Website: bh-photo
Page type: payment
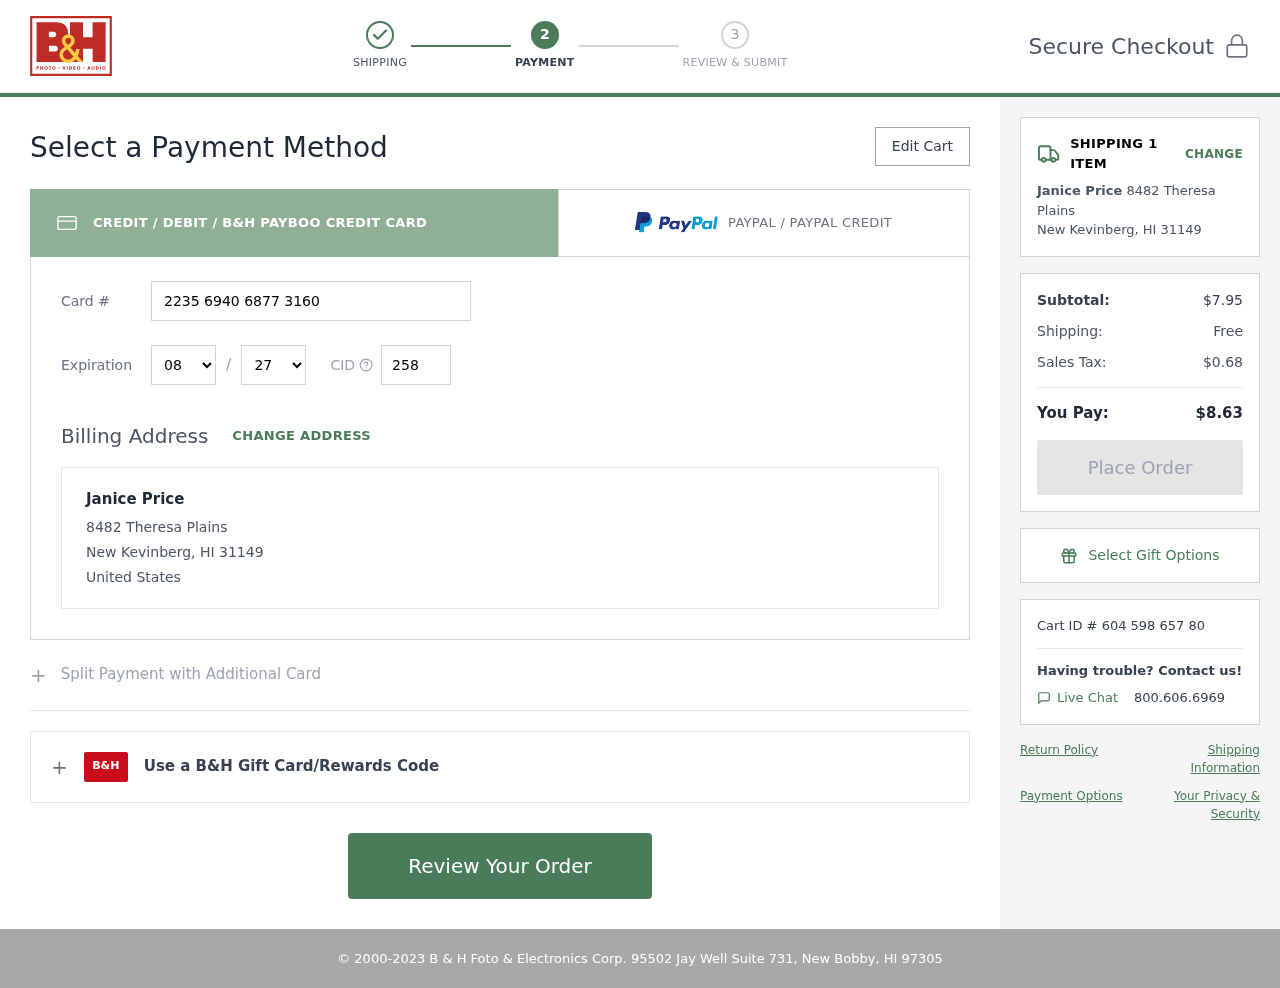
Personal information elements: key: PII_CARD_CVV
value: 258
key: PII_CARD_EXPIRY_MONTH
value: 08
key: PII_CARD_EXPIRY_YEAR
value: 27
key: PII_CARD_NUMBER
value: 2235 6940 6877 3160
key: PII_CITY_STATE_ZIP
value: New Kevinberg, HI 31149
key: PII_COUNTRY
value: United States
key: PII_FULLNAME
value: Janice Price
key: PII_STREET
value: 8482 Theresa Plains
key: PII_FULLNAME2
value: Janice Price
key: PII_CITY
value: New Kevinberg
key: PII_STATE_ABBR
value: HI
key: PII_POSTCODE
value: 31149
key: PII_POSTCODE_FULL
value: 31149
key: PII_CITY_STATE
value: New Kevinberg, HI
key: PII_POSTCODE_NUMERIC
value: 31149
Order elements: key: ORDER_NUM_ITEMS
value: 1
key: ORDER_SUBTOTAL
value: $7.95
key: ORDER_SHIPPING_COST
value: Free
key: ORDER_TAX
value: $0.68
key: ORDER_TOTAL
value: $8.63
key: ORDER_ID
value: Cart ID # 604 598 657 80